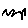
Label: zigzag